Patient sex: M
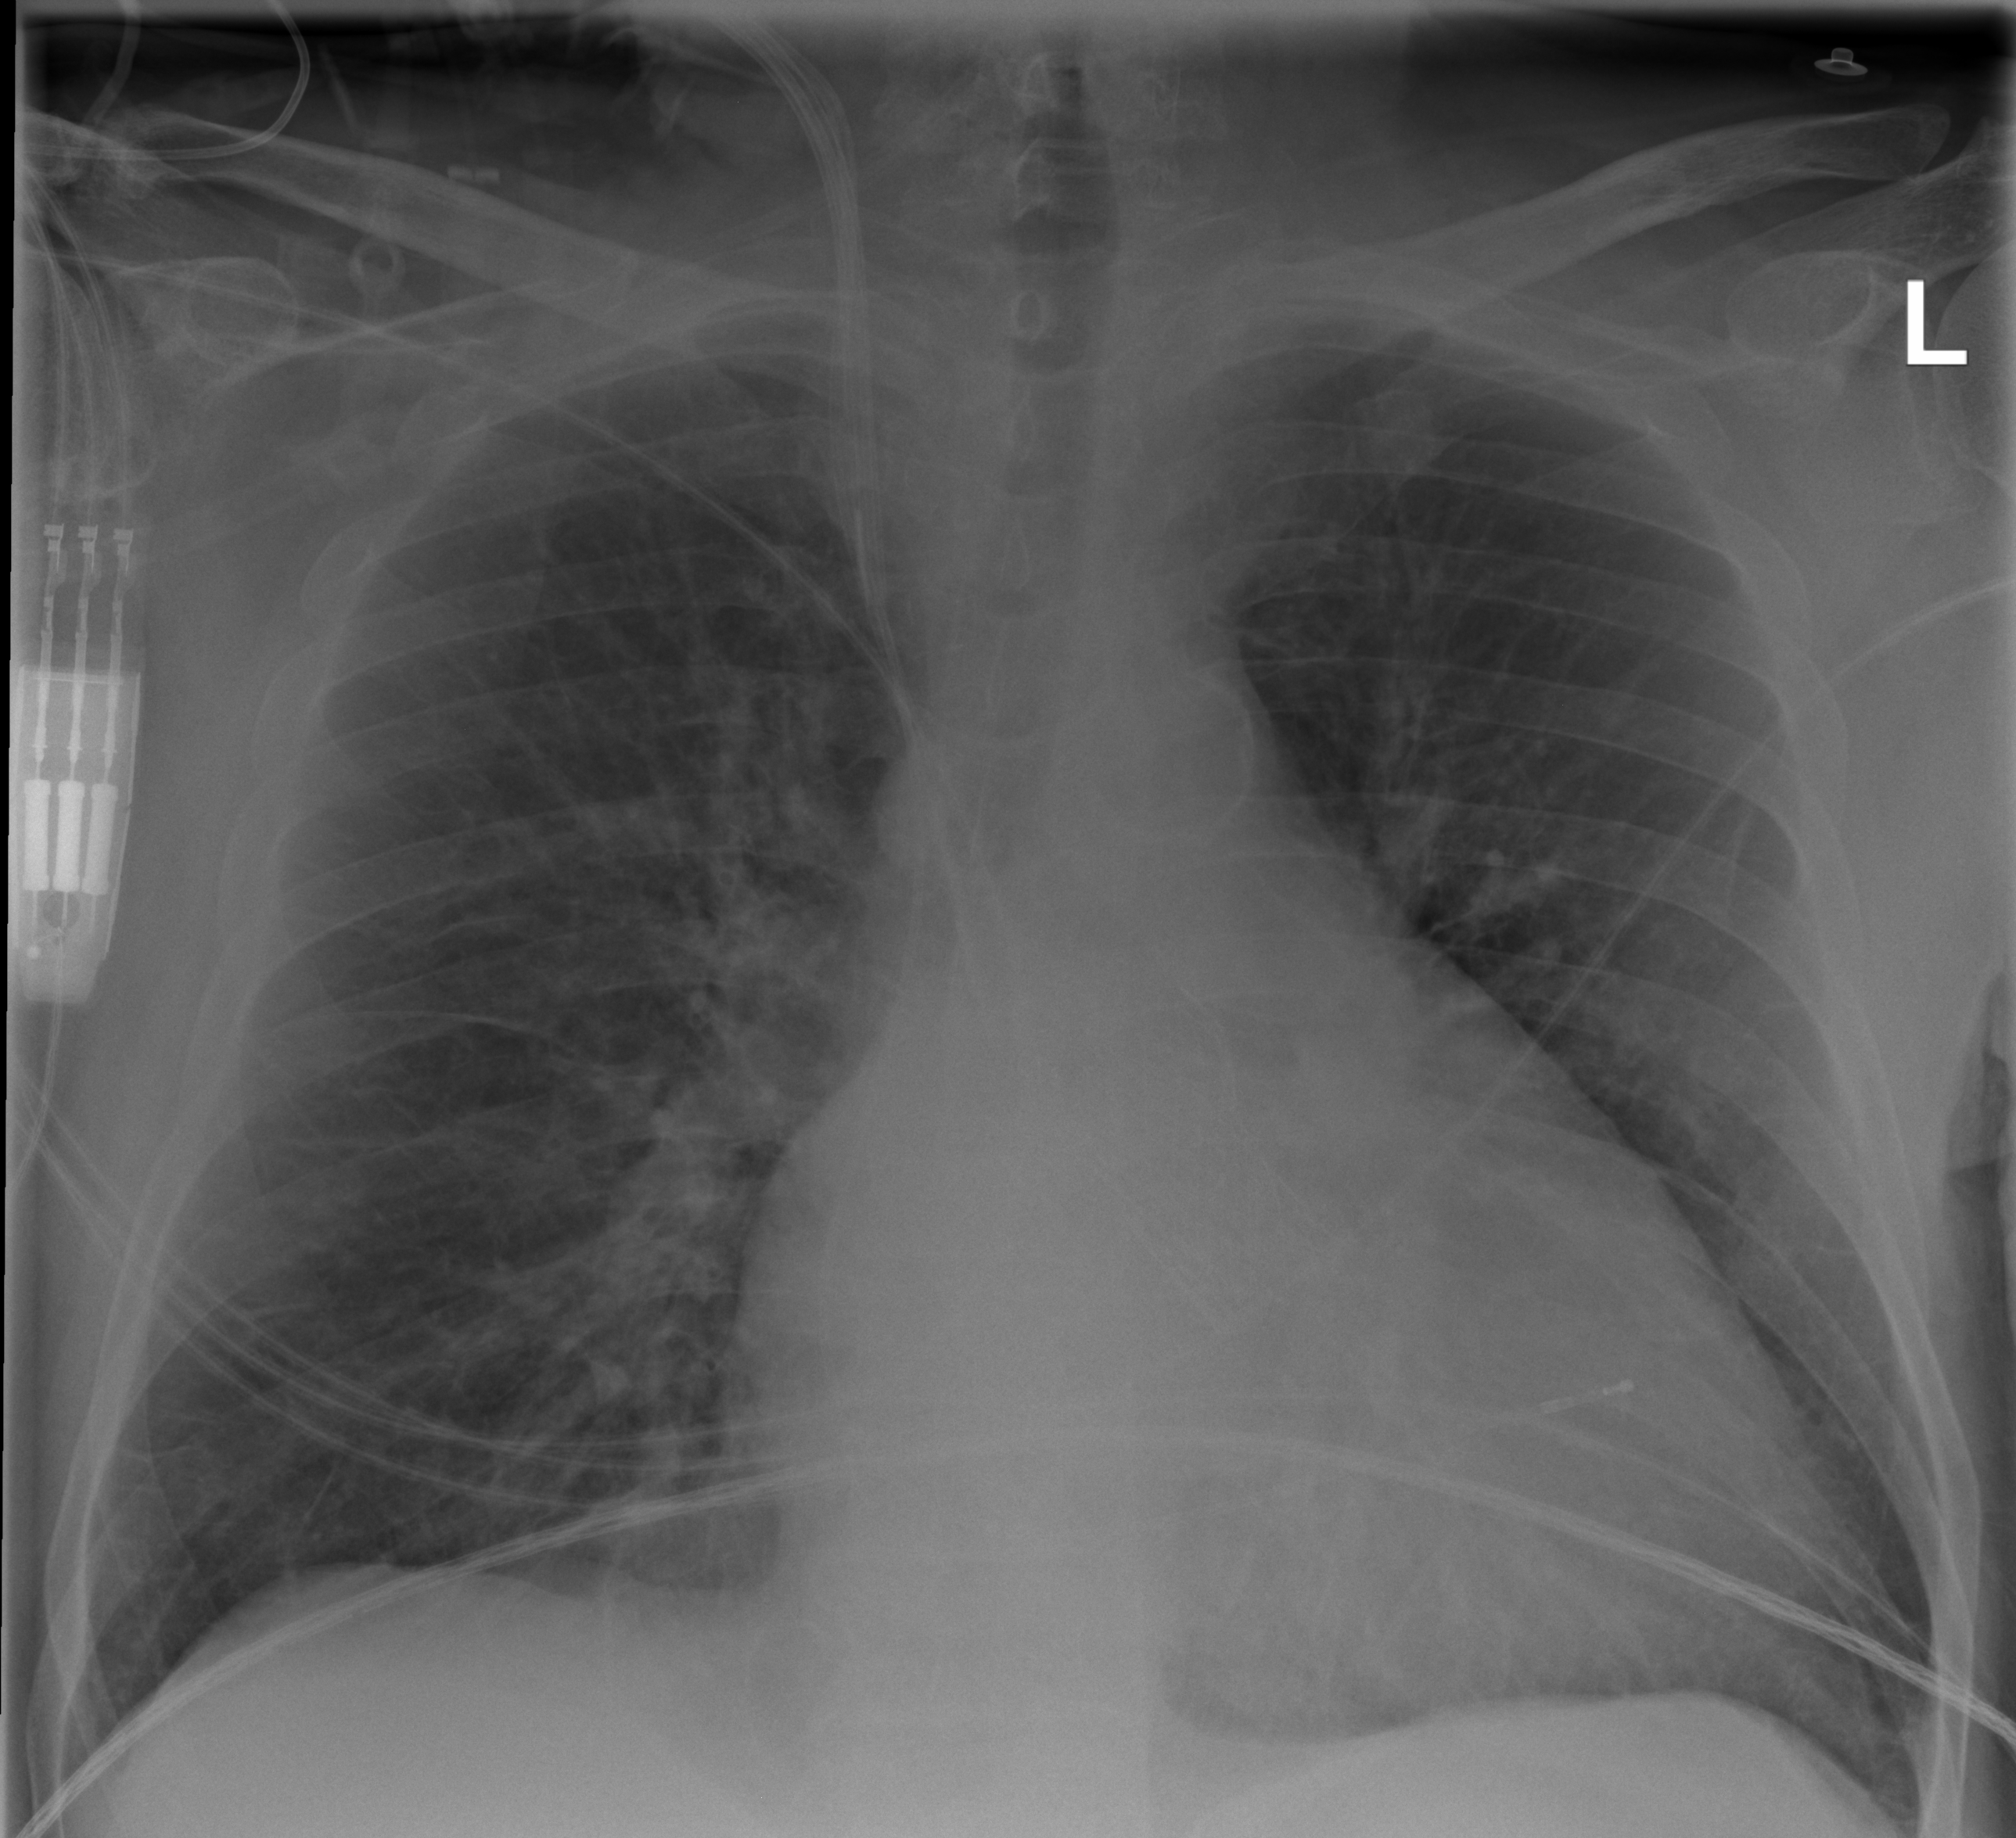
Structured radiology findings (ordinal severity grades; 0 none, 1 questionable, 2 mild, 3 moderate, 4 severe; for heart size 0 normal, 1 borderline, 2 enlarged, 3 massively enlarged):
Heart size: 3
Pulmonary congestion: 2
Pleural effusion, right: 0
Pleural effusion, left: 0
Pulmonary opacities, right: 2
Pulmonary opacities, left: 0
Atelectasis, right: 2
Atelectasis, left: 2